Identify the alterations between these two images.
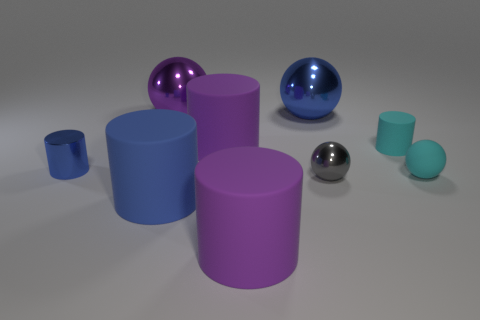
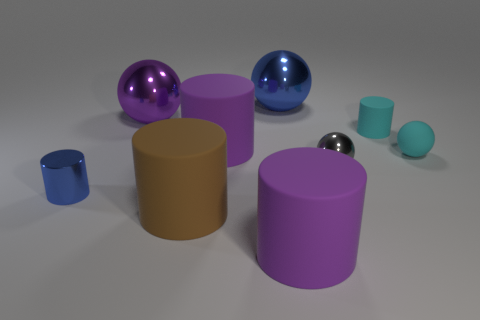
the large blue cylinder turned brown
the big blue rubber cylinder in front of the cyan cylinder became brown
the big blue matte cylinder that is on the right side of the big purple sphere changed to brown